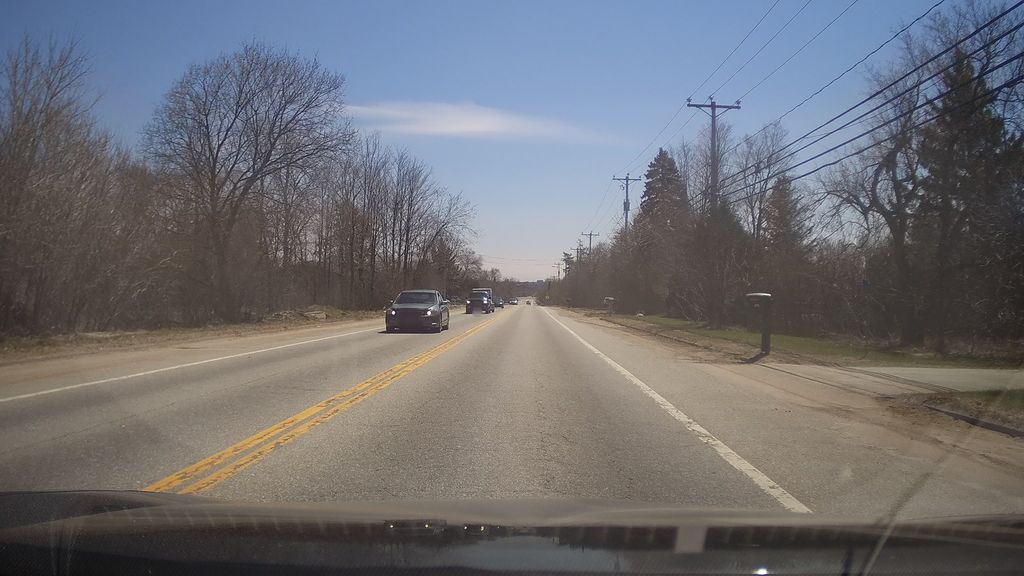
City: ottawa-gatineau